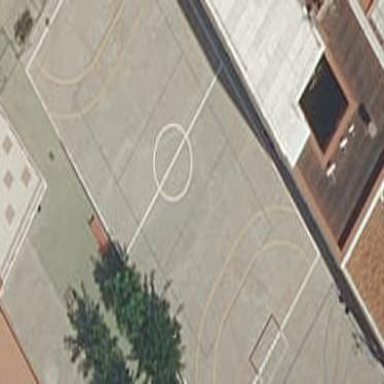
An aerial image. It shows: Soccer pitch for outdoor sports and leisure activities.